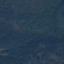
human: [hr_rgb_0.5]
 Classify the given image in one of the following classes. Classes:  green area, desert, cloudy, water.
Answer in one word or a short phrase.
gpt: green area